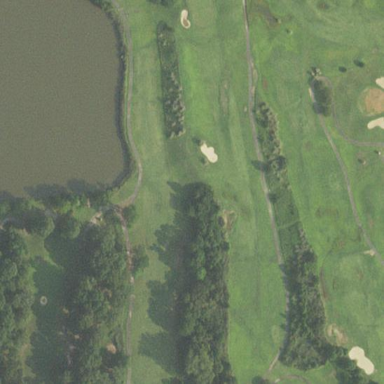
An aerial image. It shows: Rough area on grassy golf course.